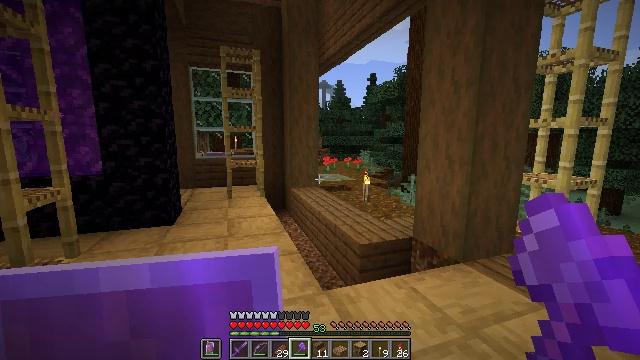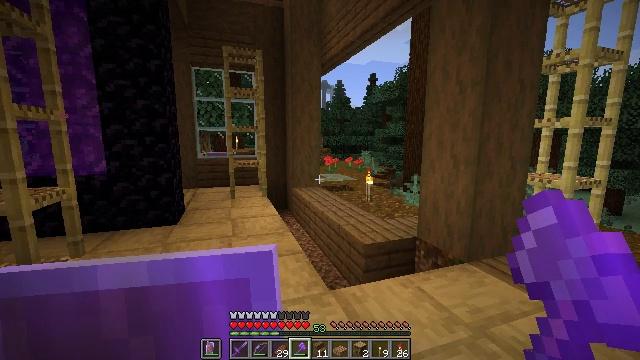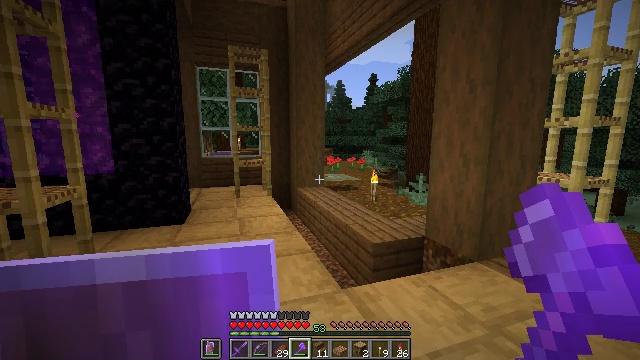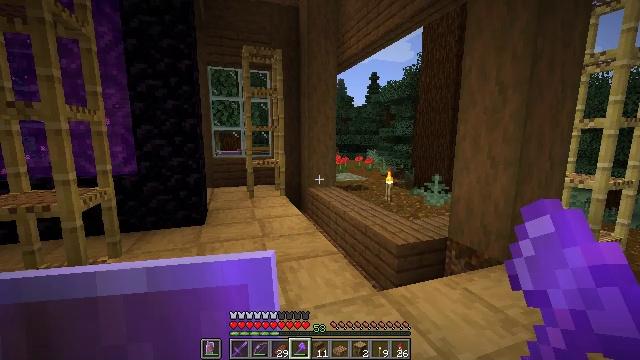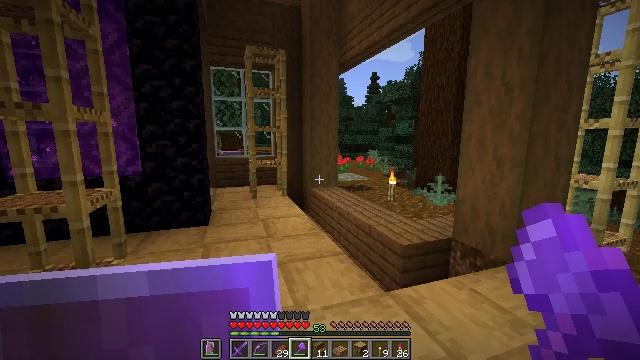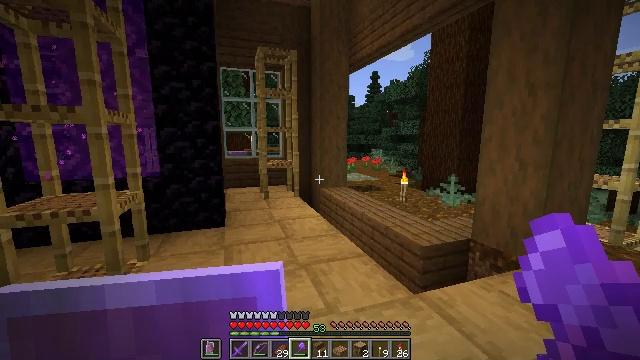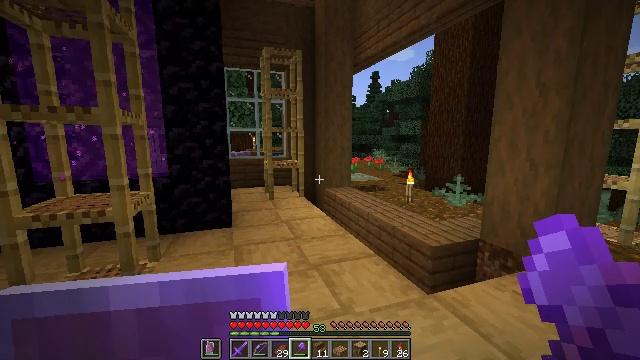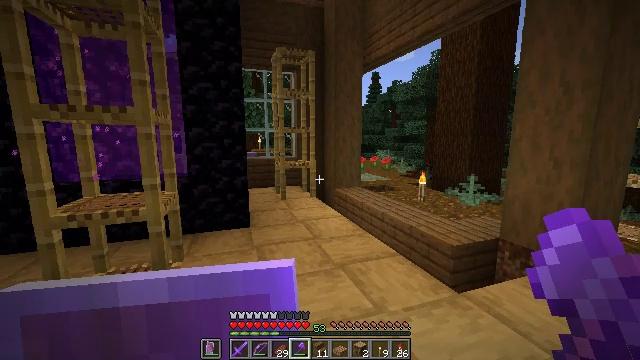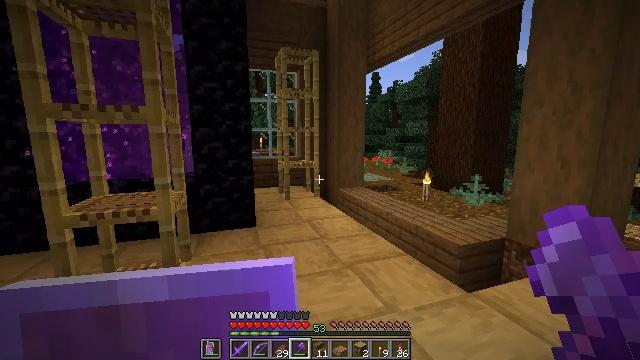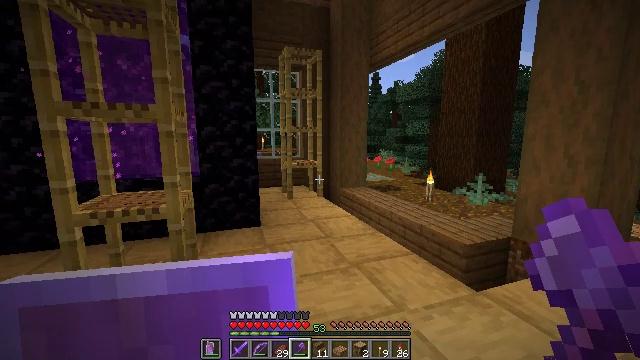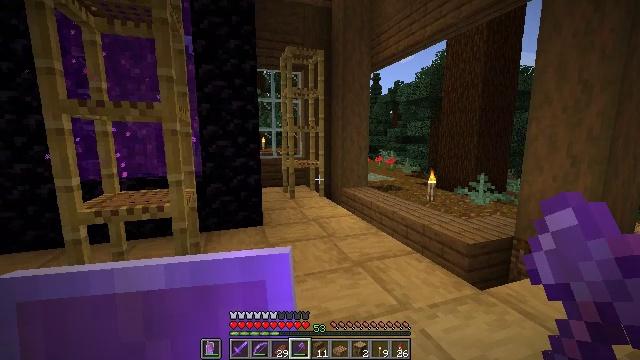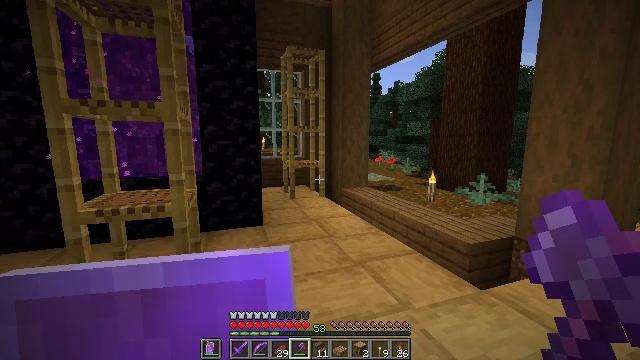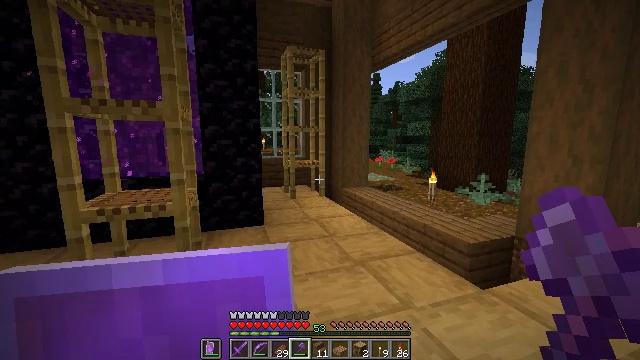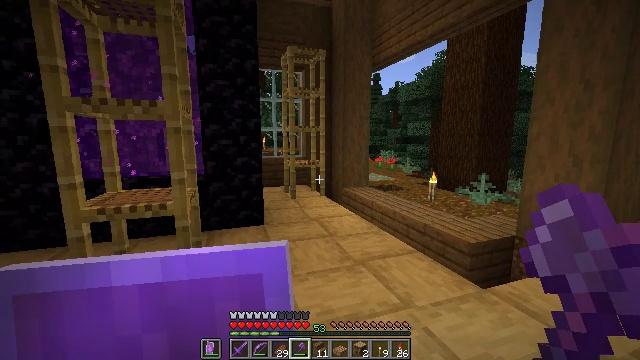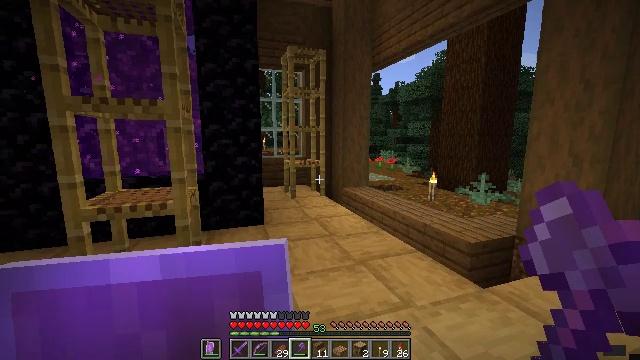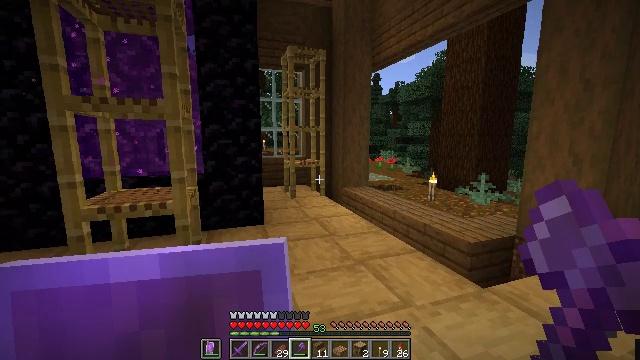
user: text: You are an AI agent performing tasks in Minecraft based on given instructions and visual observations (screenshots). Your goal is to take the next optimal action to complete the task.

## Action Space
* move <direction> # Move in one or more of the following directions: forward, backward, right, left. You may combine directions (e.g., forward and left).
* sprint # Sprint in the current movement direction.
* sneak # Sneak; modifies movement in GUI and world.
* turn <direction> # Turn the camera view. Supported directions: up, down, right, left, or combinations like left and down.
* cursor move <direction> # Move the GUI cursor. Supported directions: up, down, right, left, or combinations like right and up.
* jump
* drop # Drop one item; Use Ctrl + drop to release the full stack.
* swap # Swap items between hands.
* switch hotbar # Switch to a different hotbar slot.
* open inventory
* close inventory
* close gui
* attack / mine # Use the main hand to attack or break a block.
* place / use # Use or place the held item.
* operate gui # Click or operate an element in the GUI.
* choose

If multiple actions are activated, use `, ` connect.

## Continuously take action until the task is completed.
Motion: motion action
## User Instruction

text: Mine scaffolding to move it.
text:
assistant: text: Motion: move left
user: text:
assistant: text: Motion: move left
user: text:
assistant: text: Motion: move left
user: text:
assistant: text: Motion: move left
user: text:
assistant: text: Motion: move left
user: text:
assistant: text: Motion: move left
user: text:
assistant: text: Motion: move left
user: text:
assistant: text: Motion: no_op
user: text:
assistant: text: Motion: no_op
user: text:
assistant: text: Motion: no_op
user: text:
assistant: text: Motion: no_op
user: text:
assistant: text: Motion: no_op
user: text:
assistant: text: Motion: no_op
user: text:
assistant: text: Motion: no_op
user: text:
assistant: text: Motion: no_op
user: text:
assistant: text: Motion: no_op
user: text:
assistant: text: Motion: no_op
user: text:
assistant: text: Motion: no_op
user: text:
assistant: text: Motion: no_op
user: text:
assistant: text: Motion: no_op
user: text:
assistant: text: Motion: no_op
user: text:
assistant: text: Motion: no_op
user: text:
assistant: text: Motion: move forward
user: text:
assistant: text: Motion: move forward
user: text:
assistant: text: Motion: move forward
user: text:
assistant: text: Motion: move forward
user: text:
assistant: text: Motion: move forward
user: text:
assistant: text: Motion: move forward
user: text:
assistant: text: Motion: move forward
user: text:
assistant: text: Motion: move forward